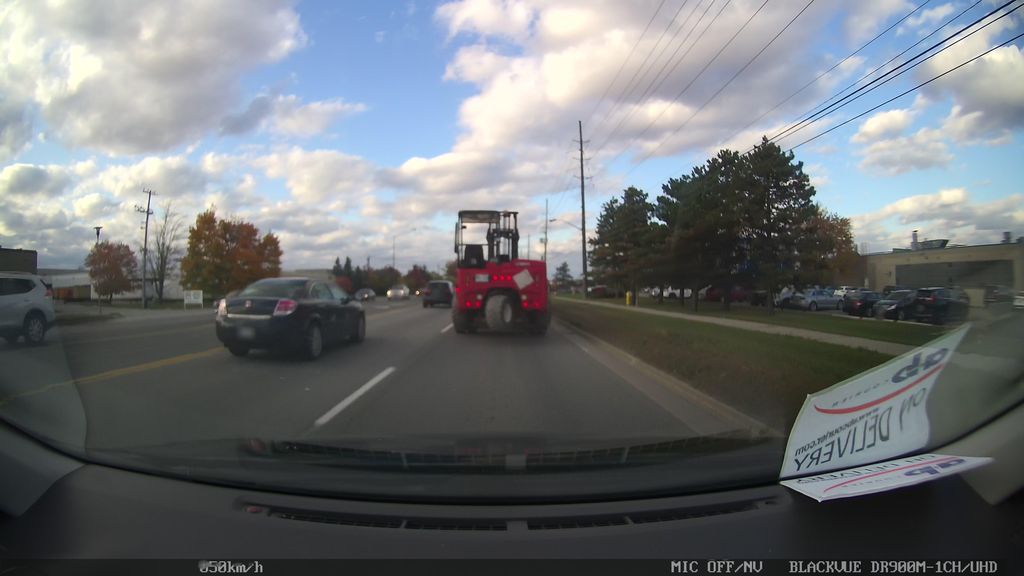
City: toronto